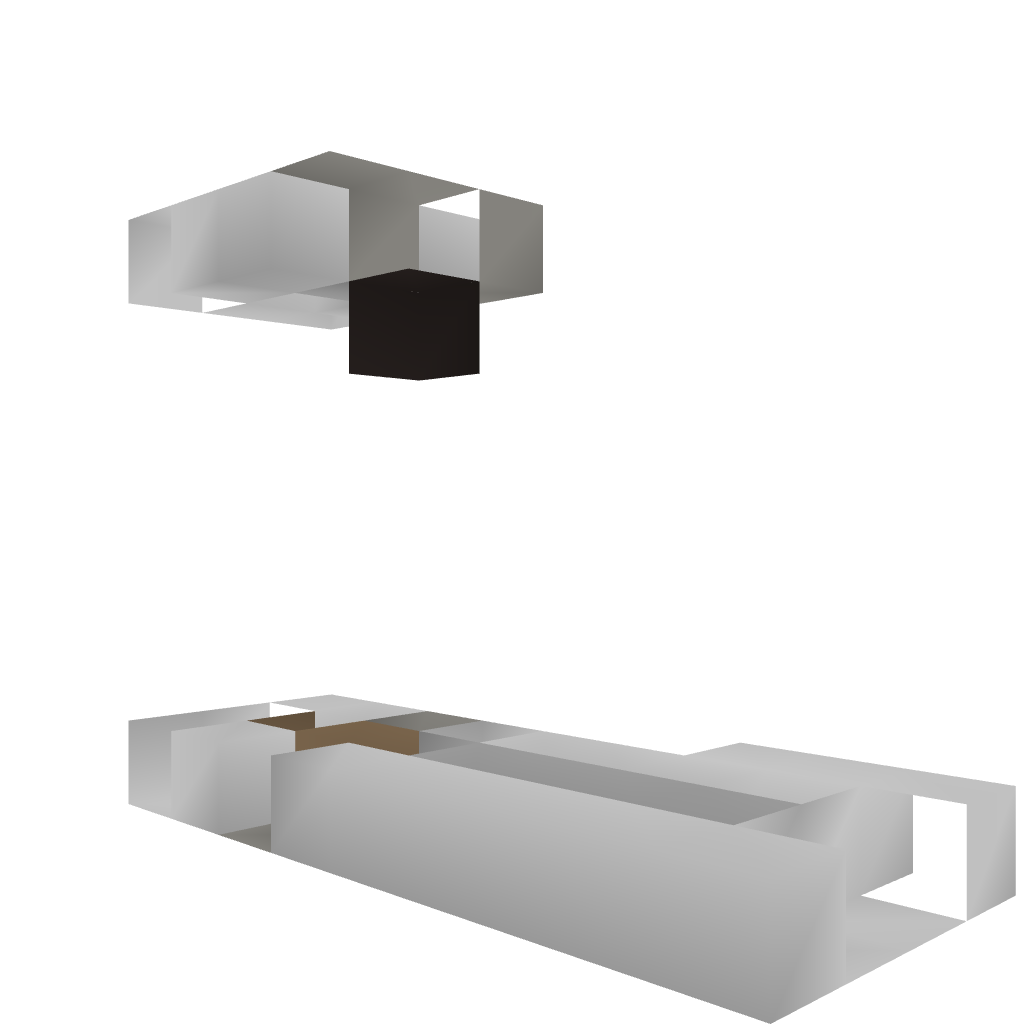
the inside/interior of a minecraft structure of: REDSTONELESS Item Elevator 1.7.2